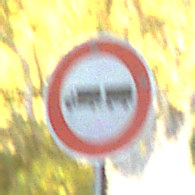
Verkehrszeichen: VerbotLastkraftwagenMitAnhaenger
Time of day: Midday
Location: Outdoor (Urban)
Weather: Clear
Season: NotSpecified
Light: Natural